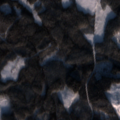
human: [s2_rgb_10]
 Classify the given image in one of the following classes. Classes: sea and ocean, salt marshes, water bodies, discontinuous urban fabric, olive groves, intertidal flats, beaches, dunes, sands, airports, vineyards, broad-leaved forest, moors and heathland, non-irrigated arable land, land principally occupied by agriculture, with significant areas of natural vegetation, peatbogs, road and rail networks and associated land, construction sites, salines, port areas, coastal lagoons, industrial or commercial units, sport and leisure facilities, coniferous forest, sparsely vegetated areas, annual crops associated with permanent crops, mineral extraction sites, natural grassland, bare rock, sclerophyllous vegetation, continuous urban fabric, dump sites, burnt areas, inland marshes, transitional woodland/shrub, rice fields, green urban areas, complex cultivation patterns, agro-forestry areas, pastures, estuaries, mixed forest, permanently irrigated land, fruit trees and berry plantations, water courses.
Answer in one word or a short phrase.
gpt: broad-leaved forest, coniferous forest, mixed forest, transitional woodland/shrub